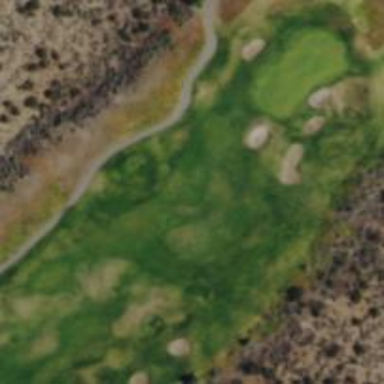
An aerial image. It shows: Golf hole.